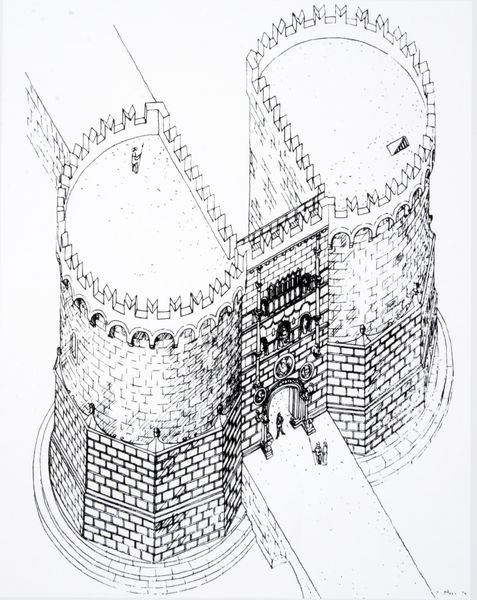
Titel: Rekonstruktionszeichnung des Brückentores von Capua
Standort: Capua
Institution: Brückentoranlage
Schlagwörter: weiß, menschen, fenster, grau, schwarz, skizze, strasse, säulen, zeichnung, dach, weg, hochformat, leute, architektur, mensch, sockel, stein, steine, wache, brücke, gitter, rund, turm, ansicht, bogen, fassade, perspektive, studie, dächer, mauer, ziegel, grafik, graphik, massiv, backstein, vogelperspektive, beobachter, treppe, lanze, soldaten, detail, durchgang, stufen, tor, zinnen, aufsicht, oben, bögen, eingang, zugang, burg, medaillon, türme, übergang, festung, mauerwerk, schwarzweiss, radierung, stich, militär, entwurf, ritter, löcher, arkaden, fries, portal, wappen, stadttor, sims, ziegelsteine, gesims, pforte, quader, mauern, mittelalter, romanik, wächter, graben, stadtmauer, lanzen, eingan, speer, rampe, kupferstich, posten, wachen, wachposten, schutz, nischen, burgtor, gesimse, medaillons, rundturm, skulpur, wachturm, bastion, zugbrücke, verteidigung, wehrturm, einlass, burgfried, achtecke, einstieg, fortifikation, isometrisch, zwillingsturm, schutzmauer, architrv, ausstieg, brückentoranlage, dijon, toranlage, zot, schwaerz, falltor